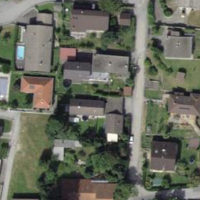
EUNIS habitat code: 55
Species observed at this site:
Phytolacca americana